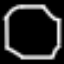
Label: octagon